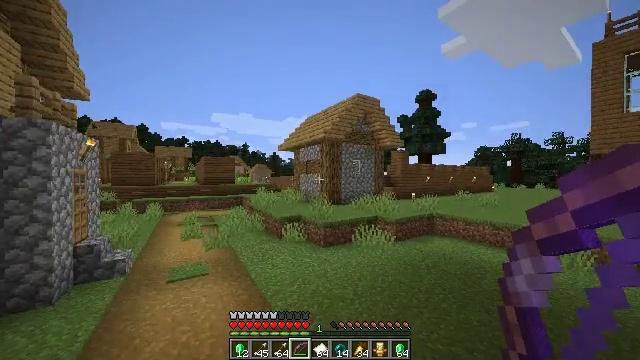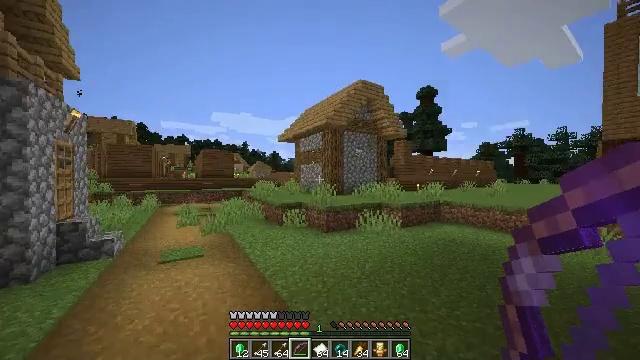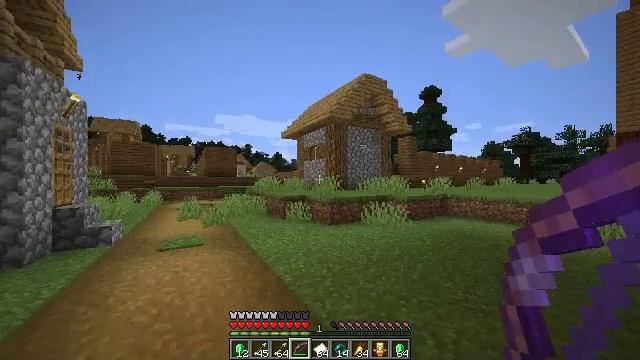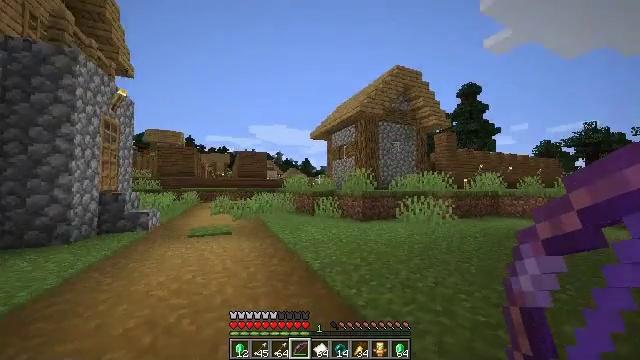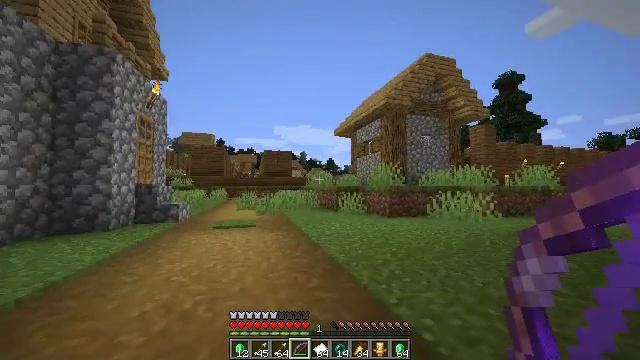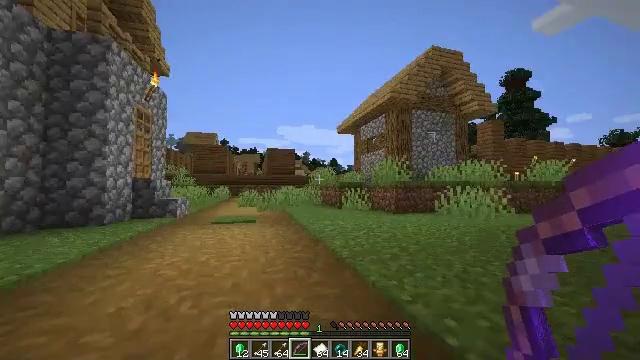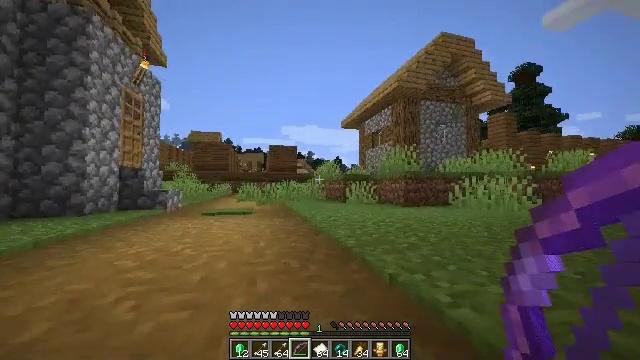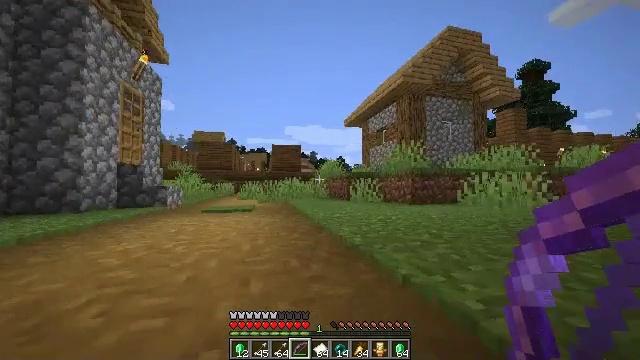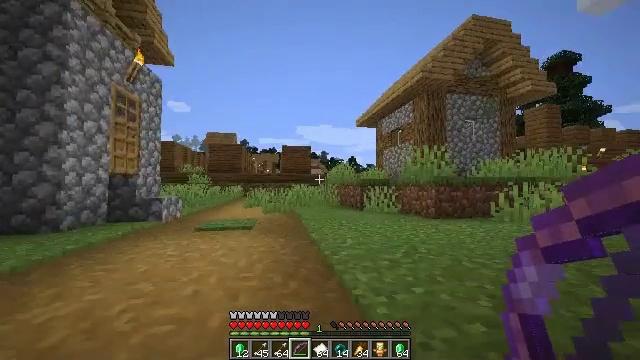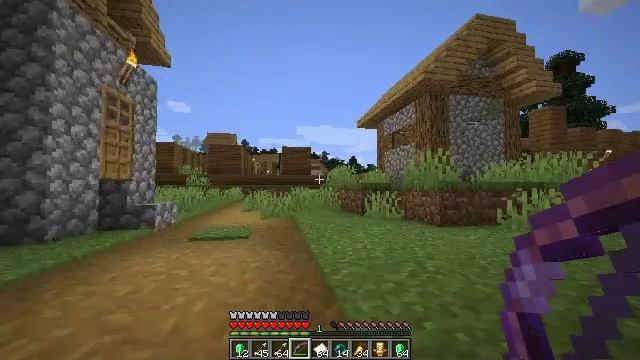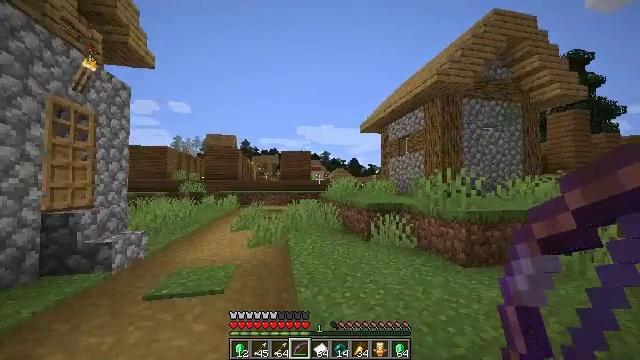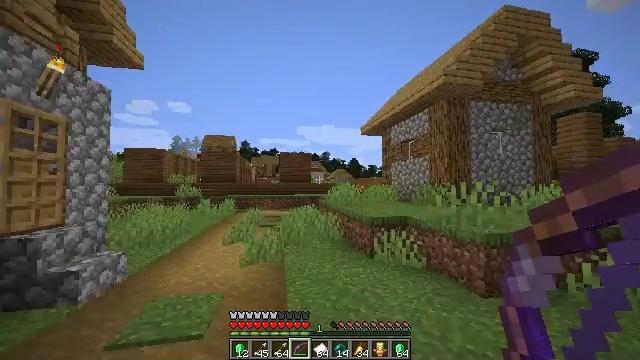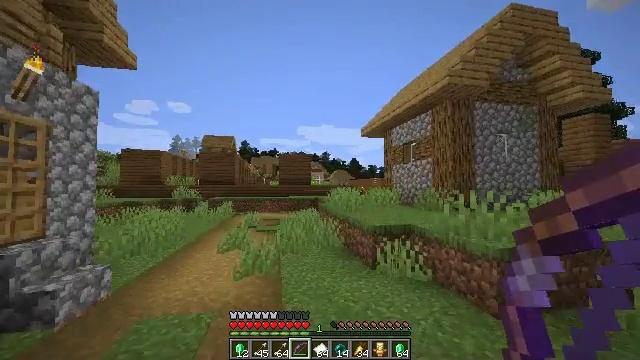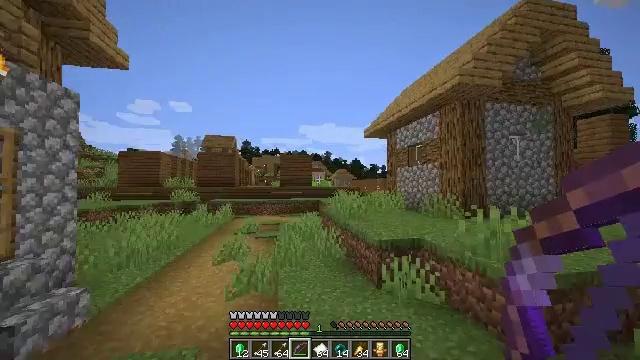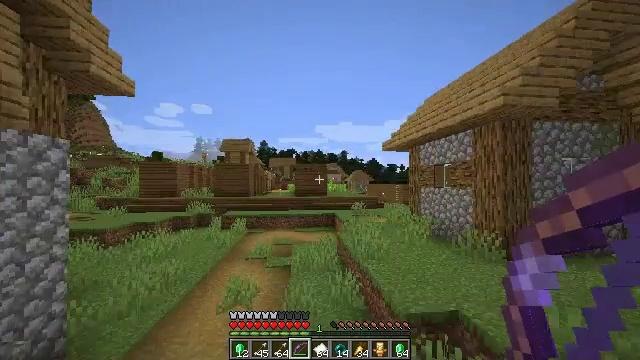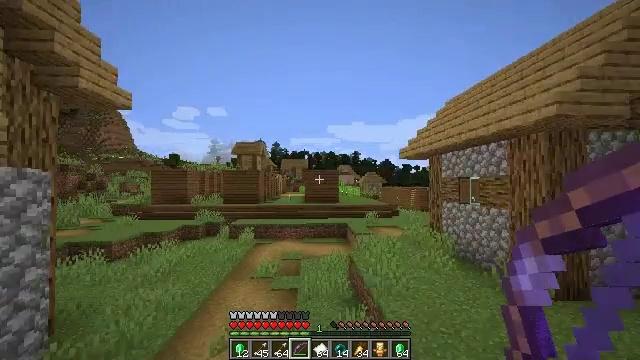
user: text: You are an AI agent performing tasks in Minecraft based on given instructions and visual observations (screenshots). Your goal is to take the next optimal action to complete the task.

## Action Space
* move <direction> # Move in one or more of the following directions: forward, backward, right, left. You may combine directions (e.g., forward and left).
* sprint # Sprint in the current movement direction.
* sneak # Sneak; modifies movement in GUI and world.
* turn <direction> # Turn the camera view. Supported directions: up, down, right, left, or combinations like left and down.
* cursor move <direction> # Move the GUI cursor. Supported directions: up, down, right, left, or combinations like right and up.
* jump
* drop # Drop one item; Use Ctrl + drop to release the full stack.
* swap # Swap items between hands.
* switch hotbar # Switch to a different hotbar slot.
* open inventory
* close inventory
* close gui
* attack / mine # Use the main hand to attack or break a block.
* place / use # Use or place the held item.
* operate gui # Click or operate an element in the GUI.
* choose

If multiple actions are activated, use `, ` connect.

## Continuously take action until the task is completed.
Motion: motion action
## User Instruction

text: Use a crafting table to make a shulker box.
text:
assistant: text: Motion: move forward, sprint, jump
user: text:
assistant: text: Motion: move forward, sprint, jump
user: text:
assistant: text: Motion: move forward, sprint, turn left and up, jump
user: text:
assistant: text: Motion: move forward, sprint, turn left, jump
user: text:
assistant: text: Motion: move forward, sprint, jump
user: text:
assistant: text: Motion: move forward, sprint, turn left, jump
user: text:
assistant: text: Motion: move forward, sprint, jump
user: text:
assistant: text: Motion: move forward, sprint, turn left, jump
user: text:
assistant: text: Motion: move forward, sprint, jump
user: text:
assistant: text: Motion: move forward, sprint, jump
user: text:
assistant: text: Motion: move forward, sprint, jump
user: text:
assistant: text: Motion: move forward, sprint, jump
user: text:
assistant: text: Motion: move forward, sprint, jump
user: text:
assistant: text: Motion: move forward, sprint, turn left
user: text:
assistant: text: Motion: move forward, sprint, turn left
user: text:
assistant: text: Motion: move forward, sprint
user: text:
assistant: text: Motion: move forward, sprint, jump
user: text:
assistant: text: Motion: move forward, sprint, jump
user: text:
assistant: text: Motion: move forward, sprint, jump
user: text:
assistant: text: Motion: move forward, sprint, jump
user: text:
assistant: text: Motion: move forward, sprint, turn right, jump
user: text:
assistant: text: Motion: move forward, sprint, turn right, jump
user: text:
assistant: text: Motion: move forward, sprint, turn right, jump
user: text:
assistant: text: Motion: move forward, sprint, jump
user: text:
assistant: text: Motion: move forward, sprint, turn right, jump
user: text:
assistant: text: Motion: move forward, sprint, jump
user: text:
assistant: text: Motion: move forward, sprint, jump
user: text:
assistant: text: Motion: move forward, sprint, turn right, jump
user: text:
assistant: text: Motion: move forward, sprint, turn right, jump
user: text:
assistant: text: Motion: move forward, sprint, jump